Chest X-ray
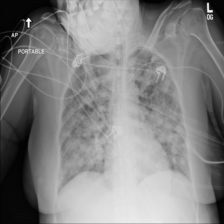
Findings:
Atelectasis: negative
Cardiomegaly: negative
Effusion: negative
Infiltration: negative
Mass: negative
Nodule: positive
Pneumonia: negative
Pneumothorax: negative
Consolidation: negative
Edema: negative
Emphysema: negative
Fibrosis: negative
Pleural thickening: negative
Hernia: negative